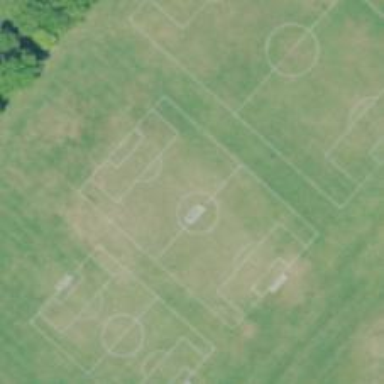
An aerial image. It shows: Soccer pitch for leisureland activities.